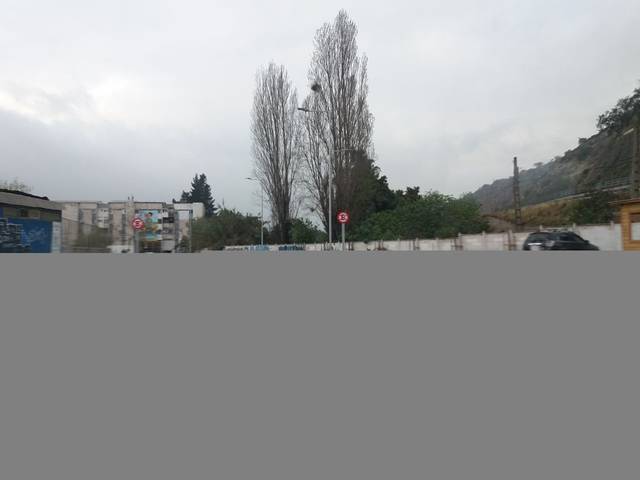
Region: Chile
Coordinates: -32.79, -71.189